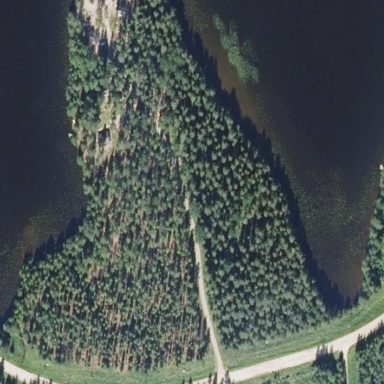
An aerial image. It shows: Forest area.